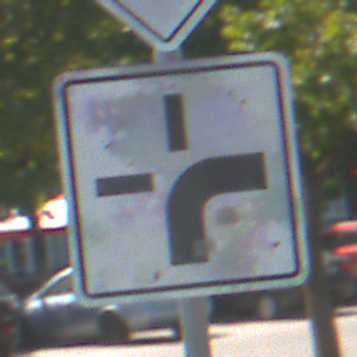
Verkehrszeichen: VerlaufVorfahrtsstrasse3
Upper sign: Vorfahrtsstrasse
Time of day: Midday
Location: Outdoor (Urban)
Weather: Clear
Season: NotSpecified
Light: Natural